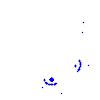
Particle: kaon